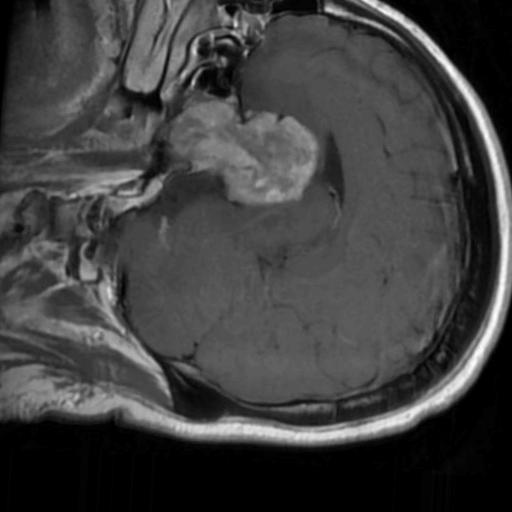
Label: brain_tumor